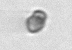
Label: Heterocapsa_rotundata